Question: I have a simple horizontal gallery of 24 pictures.

The idea is to show 3 pictures on the screen from all (24) and the middle one to be shown above as the big one automaticly ( like the scheme ). This means that when some of the arrows is pressed the movement of the images have to be by one. Also they have to be auto looped. So the first one can go in the middle to.
Here is my code so far. ( I didn't put the all 24 thumbnails, here are only 3 thumbnails only for the tests ) I've managed to move the thumbnails and select a big picture. But I need it to be auto selected when comes to the middle.
'''
buttonL1_btn.addEventListener(MouseEvent.CLICK, left);
buttonR1_btn.addEventListener(MouseEvent.CLICK, right);
function left(event:Event):void{
box_mc.x -=50;
}
function right(event:Event):void{
box_mc.x +=50;
}
//imgs
img_3_big.visible = false;
box_mc.img_1.addEventListener(MouseEvent.CLICK, img1_show);
function img1_show(e:MouseEvent):void {
img_3_big.visible = true;
img_3_big.gotoAndStop(3);
}
box_mc.img_2.addEventListener(MouseEvent.CLICK, img2_show);
function img2_show(e:MouseEvent):void {
img_3_big.visible = true;
img_3_big.gotoAndStop(2);
}
box_mc.img_3.addEventListener(MouseEvent.CLICK, img3_show);
function img3_show(e:MouseEvent):void {
img_3_big.visible = true;
img_3_big.gotoAndStop(1);
}
'''
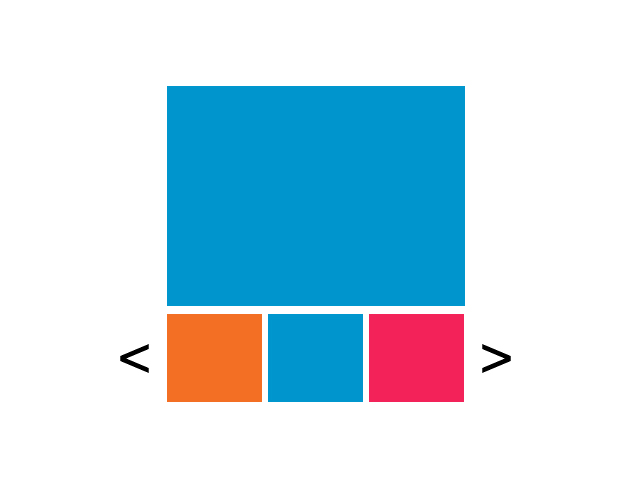
Answer: Although a different approach than what you have already done, the way I would do it is by keeping all 24 images outside of the .swf in their own image files and keeping track of the current image index. Something similar to this :
'''
import flash.display.Bitmap;
import flash.display.Loader;
import flash.events.MouseEvent;
var allImagePaths:Vector.<String> = new Vector.<String>(); // Holds reference to all big images
var allImageThumbPaths:Vector.<String> = new Vector.<String>(); // Holds reference to all thumbnail images
var currentImageIndex:int = 0; // Keeps track of what image is currently selected
// Loaders that would load big image and thumbnails
var loaderMain:Loader;
var loaderThumb_Left:Loader;
var loaderThumb_Middle:Loader;
var loaderThumb_Right:Loader;
SetupGallery(); // initialize gallery
function SetupGallery()
{
// Setup image loaders
loaderMain = new Loader();
loaderThumb_Left = new Loader();
loaderThumb_Middle = new Loader();
loaderThumb_Right = new Loader();
// Add loaders to existing MovieClips on stage.
imageHolderMain_mc.addChild(loaderMain);
imageHolderThumbLeft_mc.addChild(loaderThumb_Left);
imageHolderThumbMiddle_mc.addChild(loaderThumb_Middle);
imageHolderThumbRight_mc.addChild(loaderThumb_Right);
// Load image paths into a vector collection (like an array)
loadImages();
// Setup arrow button listeners
buttonL1_btn.addEventListener(MouseEvent.CLICK, showImageLeft);
buttonR1_btn.addEventListener(MouseEvent.CLICK, showImageRight);
}
function loadImages()
{
// Initialize collection of images for easier looping/displaying
allImagePaths = new Vector.<String>();
allImageThumbPaths = new Vector.<String>();
// Load up all image paths into the image array(vector).
allImagePaths.push("image1.jpg");
allImageThumbPaths.push("image1_thumb.jpg");
// ... image2 - image23 ...
allImagePaths.push("image24.jpg");
allImageThumbPaths.push("image24_thumb.jpg");
// NOTE: Consider loading paths to image files via xml
}
function showImageLeft(evt:MouseEvent)
{
currentImageIndex--;
showCurrentImage();
}
function showImageRight(evt:MouseEvent)
{
currentImageIndex++;
showCurrentImage();
}
// Call this after each arrow click, direction will be determined by currentImageIndex
function showCurrentImage()
{
// Keep current index within bounds, if out of range then "loop back"
if(currentImageIndex < 0) currentImageIndex = allImagePaths.length - 1;
if(currentImageIndex > allImagePaths.length - 1) currentImageIndex = 0;
// Set right and left thumbnail indexes based on current image
// (Assuming my logic is correct of course :)
var indexRight:int = currentImageIndex - 1;
if(indexRight < 0) indexRight = allImagePaths.length - 1; // "Loop back" if needed
var indexLeft:int = currentImageIndex + 1;
if(indexLeft > allImagePaths.length - 1) indexLeft = 0; // "Loop back" if needed
// clear out any existing images
loaderMain.unload();
loaderThumb_Left.unload();
loaderThumb_Middle.unload();
loaderThumb_Right.unload();
// set correct images based on new indexes
loaderMain.load(allImagePaths[currentImageIndex]);
loaderThumb_Left.load(allImageThumbPaths[indexLeft]);
loaderThumb_Middle.load(allImageThumbPaths[currentImageIndex]);
loaderThumb_Right.load(allImageThumbPaths[indexRight]);
}
'''
There may be some additional things you'll have to handle, but that's the general idea.
Going with this approach you will not deal with keyframes, in fact you would want to have only one keyframe where the AS code is located and you would want to remove all images from the .swf file itself.
This approach will:
1. Allow for "Looping back" of images when at the end or beginning of the gallery.
2. Make it easier to add or remove images in the future.
3. Improve initial load time for the end user.